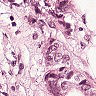
Metastatic tissue present: yes